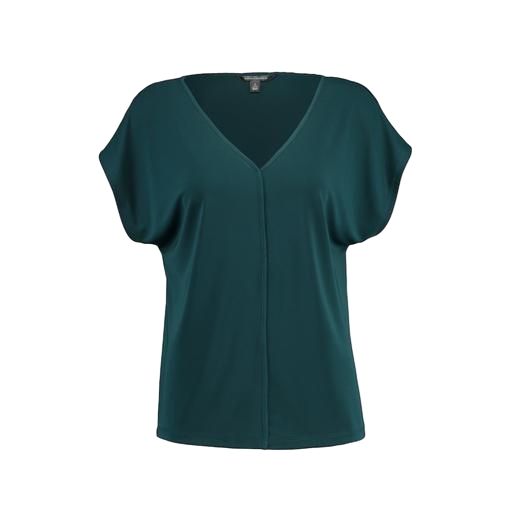
green v-neck shirt, green short-sleeve top, green dolman, white background